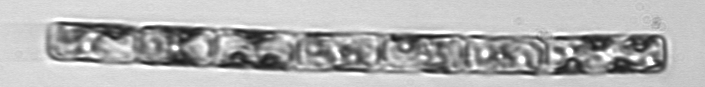
Label: Guinardia_delicatula